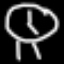
Label: clock